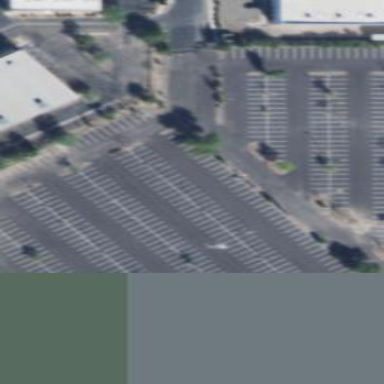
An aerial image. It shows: Parking area.